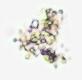
Label: Detritus